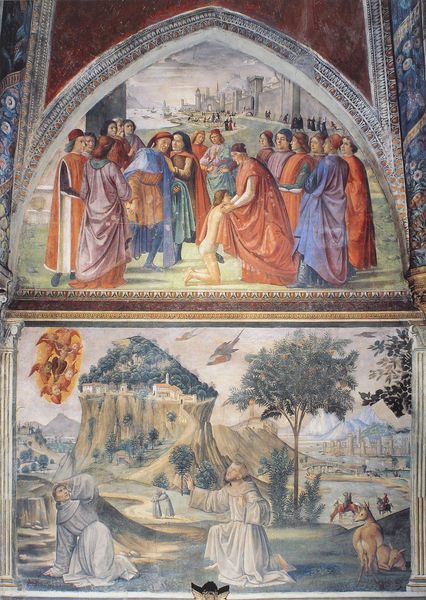
Titel: Capella Sassetti
Künstler: Ghirlandaio
Standort: Florenz, S. Trinita (EU - I - Toskana)
Schlagwörter: baum, berg, blau, blätter, felsen, feuer, gruppe, fluss, menschen, stadt, bunt, hut, hüte, kleider, kopfbedeckungen, rot, tiere, weg, mütze, mützen, wand, bibel, vögel, kirche, gewänder, personen, engel, kopfbedeckung, bogen, zwei, fels, dorf, mauer, angst, wandgemälde, burg, religion, altar, reh, spitzbogen, christus, jesus, fresken, mönch, stadtmauer, mönche, heilige, fresko, putti, geist, katholisch, freske, heiliger geist, zusammenkunft, tierer, bunk